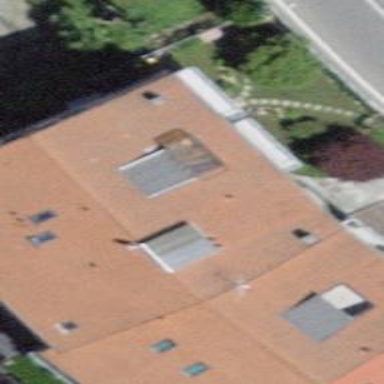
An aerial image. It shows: Residential building with gabled roof.